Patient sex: F
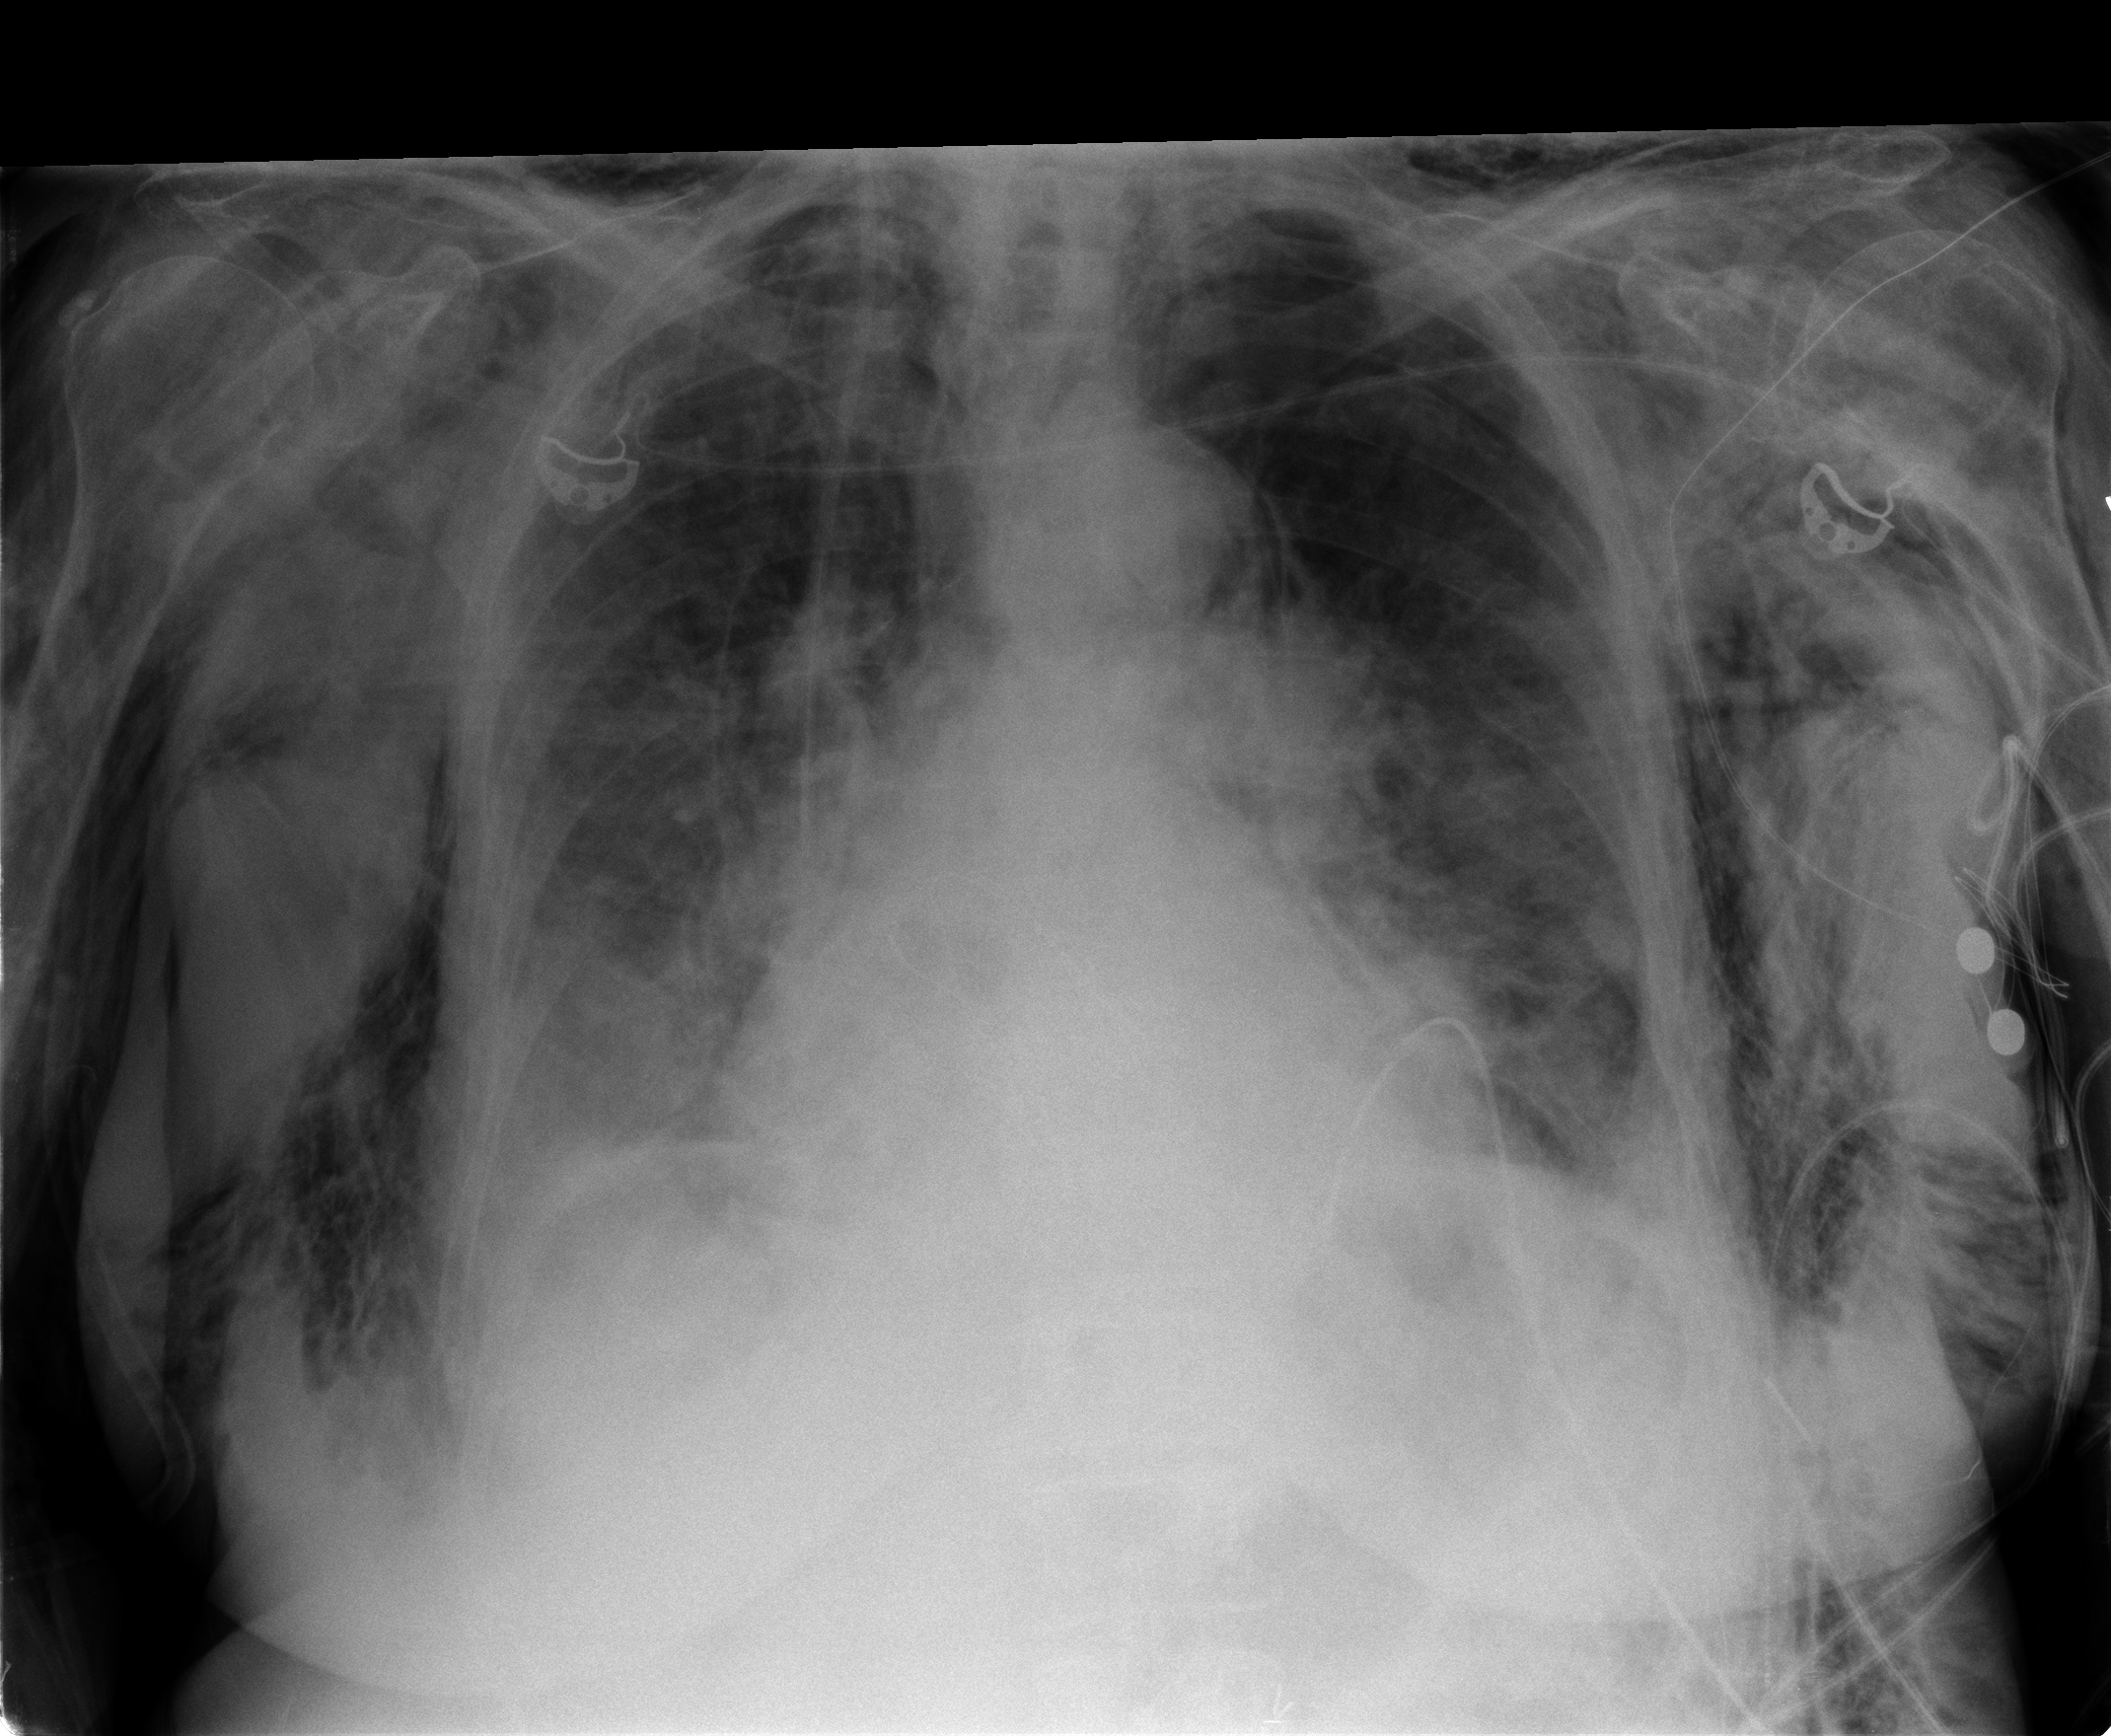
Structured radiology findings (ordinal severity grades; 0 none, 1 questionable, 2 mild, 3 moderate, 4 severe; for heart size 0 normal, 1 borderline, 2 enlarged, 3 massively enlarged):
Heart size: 0
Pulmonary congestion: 0
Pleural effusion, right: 1
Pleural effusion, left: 0
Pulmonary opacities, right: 0
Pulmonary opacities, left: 0
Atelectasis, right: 2
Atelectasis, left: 0